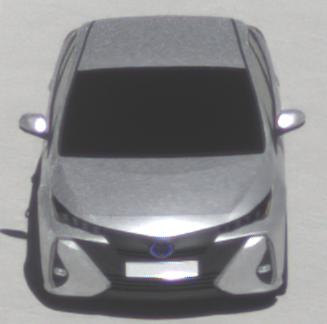
Make: Toyota
Model: Prius 1.8 Plug-In Hybrid
Detailed model: Prius (XW5) Plug-In
Model produced from: 2019/07
Model produced until: 2020/07
Doors: 5
Color: white
Road condition: dry road
Daytime: midday
Contrast: high contrast